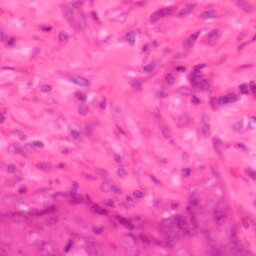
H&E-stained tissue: Colon